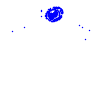
Particle: electron